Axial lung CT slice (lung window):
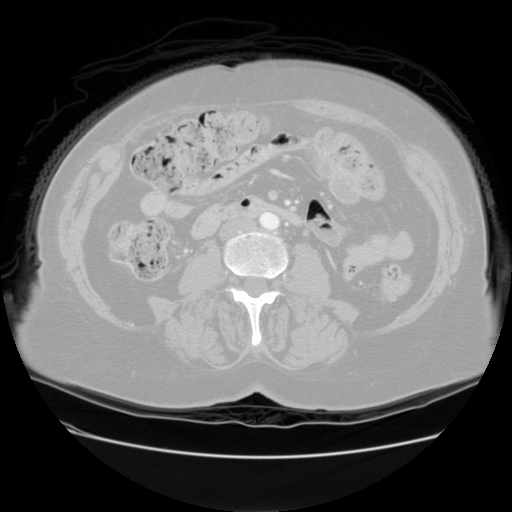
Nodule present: no